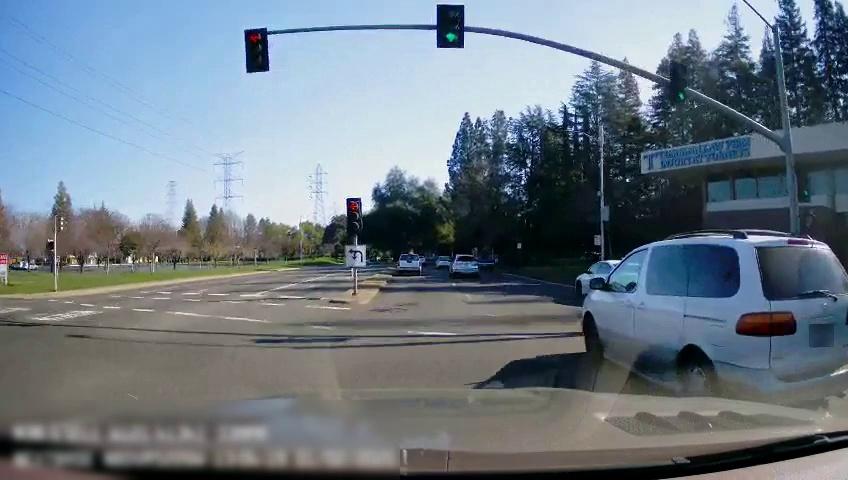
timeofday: Day
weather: Sunny
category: Drivable Space
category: Vehicles | Truck
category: Vehicles | Truck
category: Vehicles | Car
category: Vehicles | Van
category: Vehicles | SUV
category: Vehicles | Car
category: Lanes | Opposite Lane
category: Lanes | Current Lane
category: Lanes | Alternate Lane
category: Traffic | Lights
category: Traffic | Signs
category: Traffic | Lights
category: Traffic | Lights
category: Traffic | Lights
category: Traffic | Lights
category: Traffic | Lights